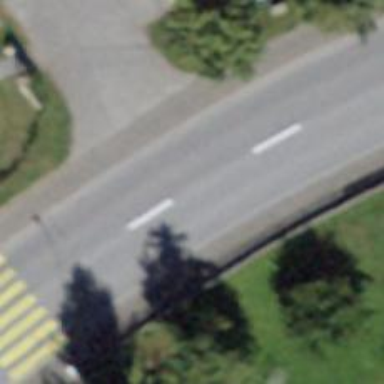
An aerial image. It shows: Secondary road with asphalt surface and sidewalks on both sides.